Interaction volume radius: 10 \u00c5
Interaction volume height: 20 \u00c5
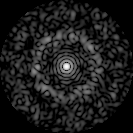
Disorder parameter: 0.8446